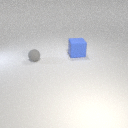
small gray rubber sphere to the left of large blue rubber cube